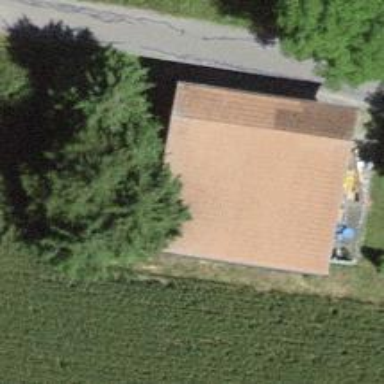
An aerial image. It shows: Barn.